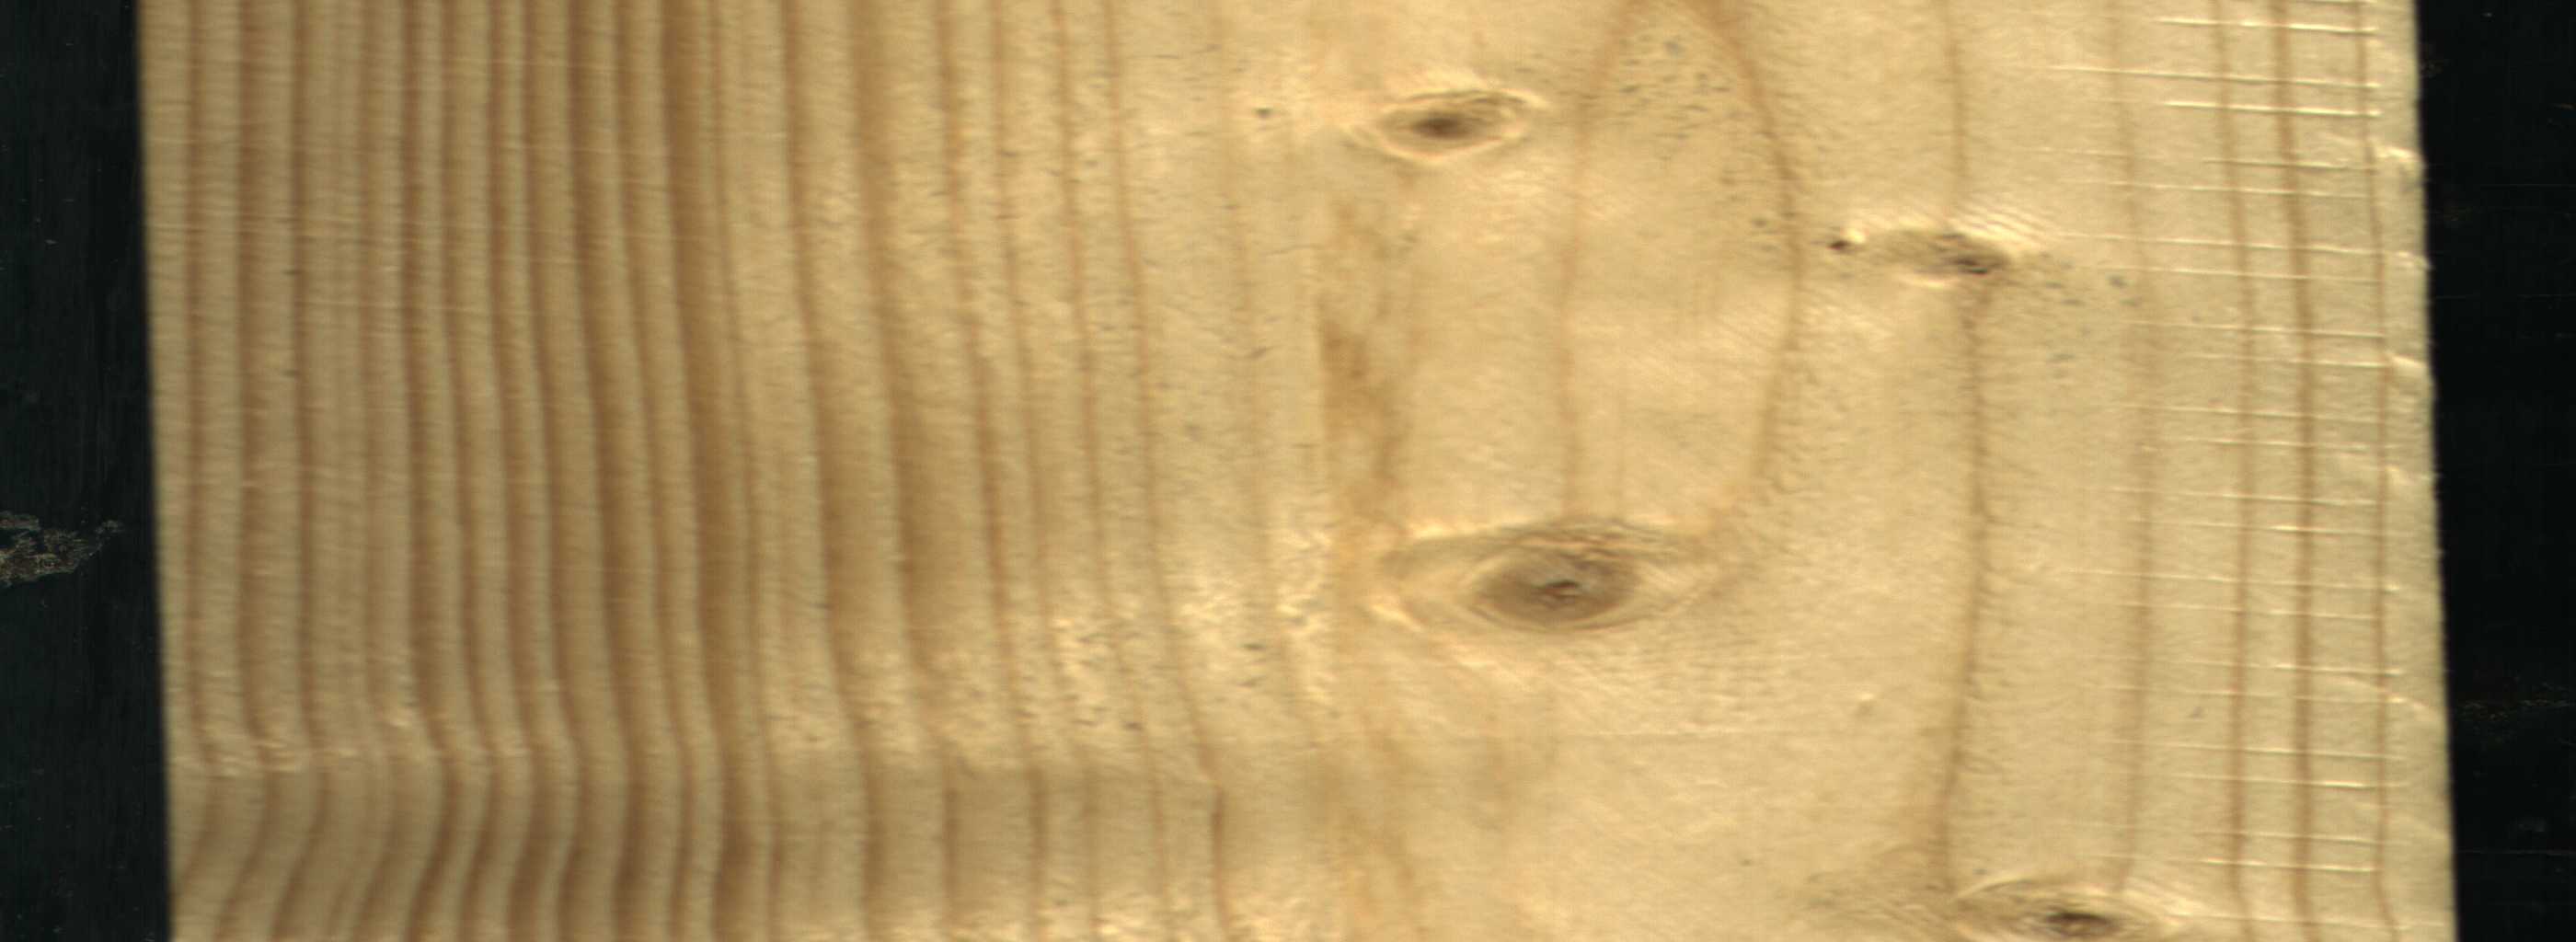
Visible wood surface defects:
Live_Knot
Live_Knot
Live_Knot
Live_Knot